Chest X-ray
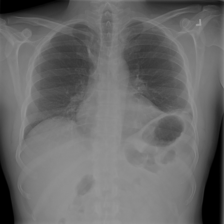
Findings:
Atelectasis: positive
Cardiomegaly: negative
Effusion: negative
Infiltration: positive
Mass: negative
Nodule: negative
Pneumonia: negative
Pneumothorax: negative
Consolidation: negative
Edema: negative
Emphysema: negative
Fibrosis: negative
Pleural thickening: negative
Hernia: negative